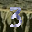
Label: 3